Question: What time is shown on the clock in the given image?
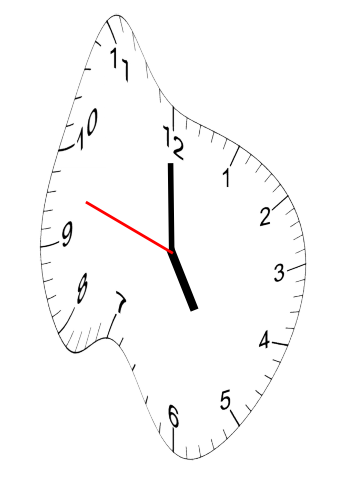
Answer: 04:59:48